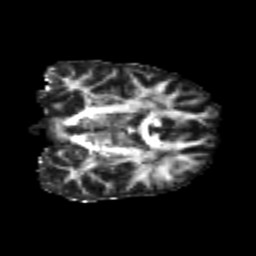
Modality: FA
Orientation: coronal
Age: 23
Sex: male
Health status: healthy
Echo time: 0.074 s